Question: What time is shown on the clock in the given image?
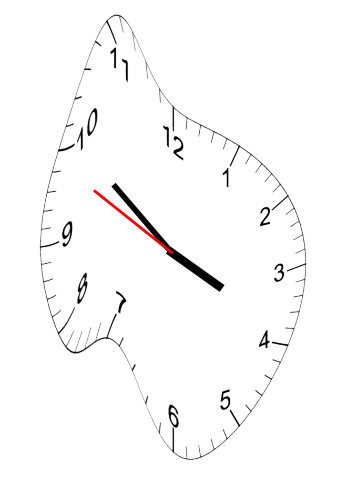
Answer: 03:50:49